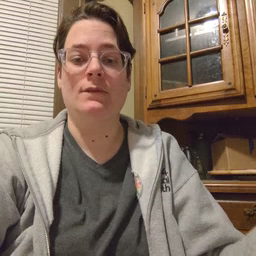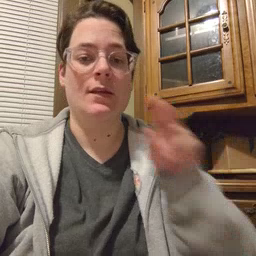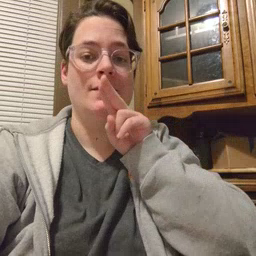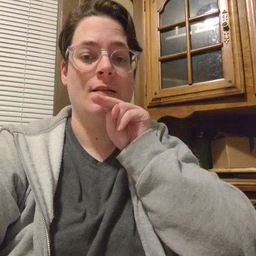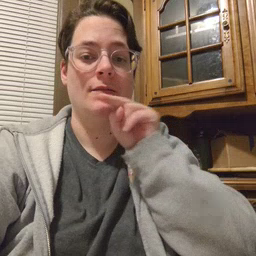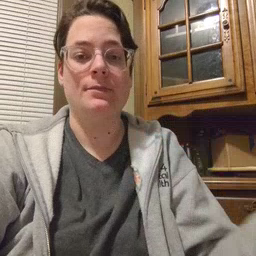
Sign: tongue